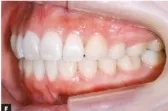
Posttreatment records (at 24 years and 2 months of age):. Extraoral, and ,intraoral photographs.
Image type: medical_photograph (oral_photograph)